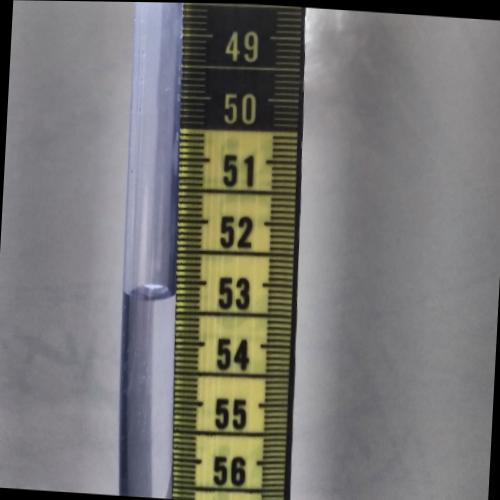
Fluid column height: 53.3 cm